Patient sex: M
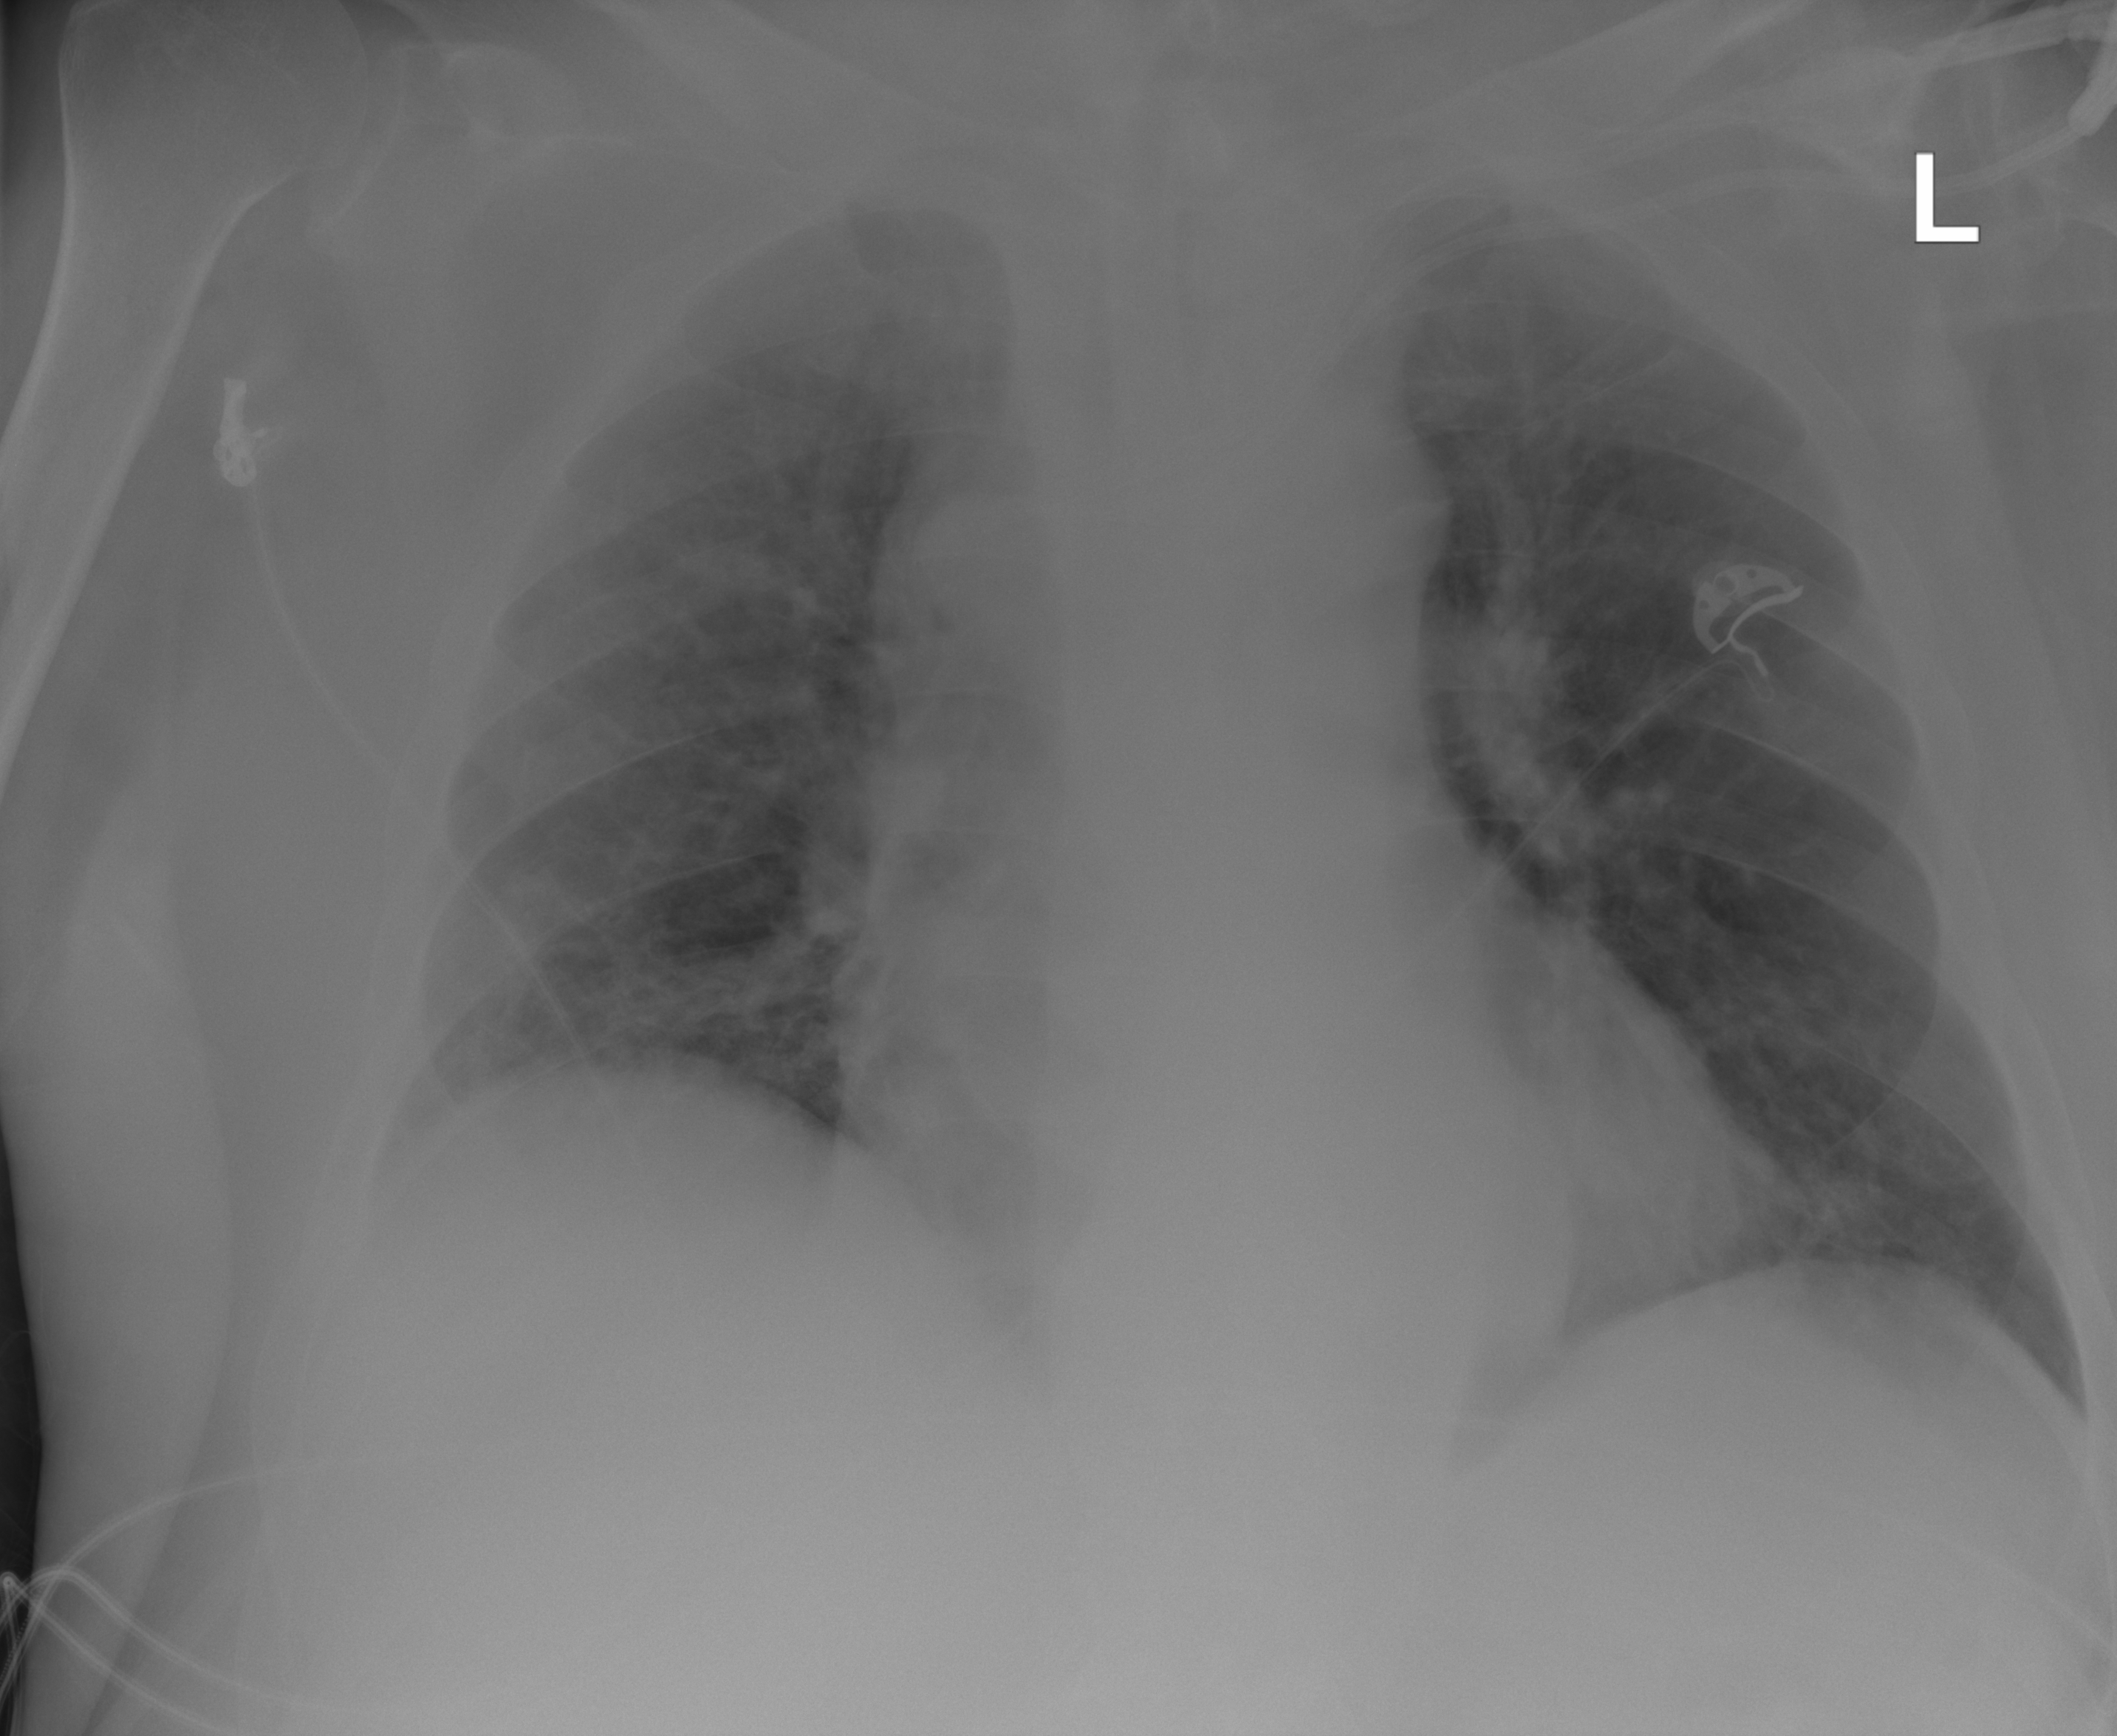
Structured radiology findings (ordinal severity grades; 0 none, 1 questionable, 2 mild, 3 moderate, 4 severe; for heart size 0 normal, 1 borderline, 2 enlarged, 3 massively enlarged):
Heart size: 0
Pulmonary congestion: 1
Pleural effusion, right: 0
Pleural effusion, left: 0
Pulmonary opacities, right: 2
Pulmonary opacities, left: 2
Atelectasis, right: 2
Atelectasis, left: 2